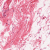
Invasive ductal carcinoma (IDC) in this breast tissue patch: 0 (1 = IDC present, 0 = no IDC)